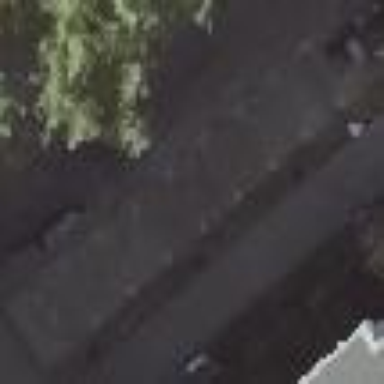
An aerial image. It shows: Street-side parking area with concrete surface.